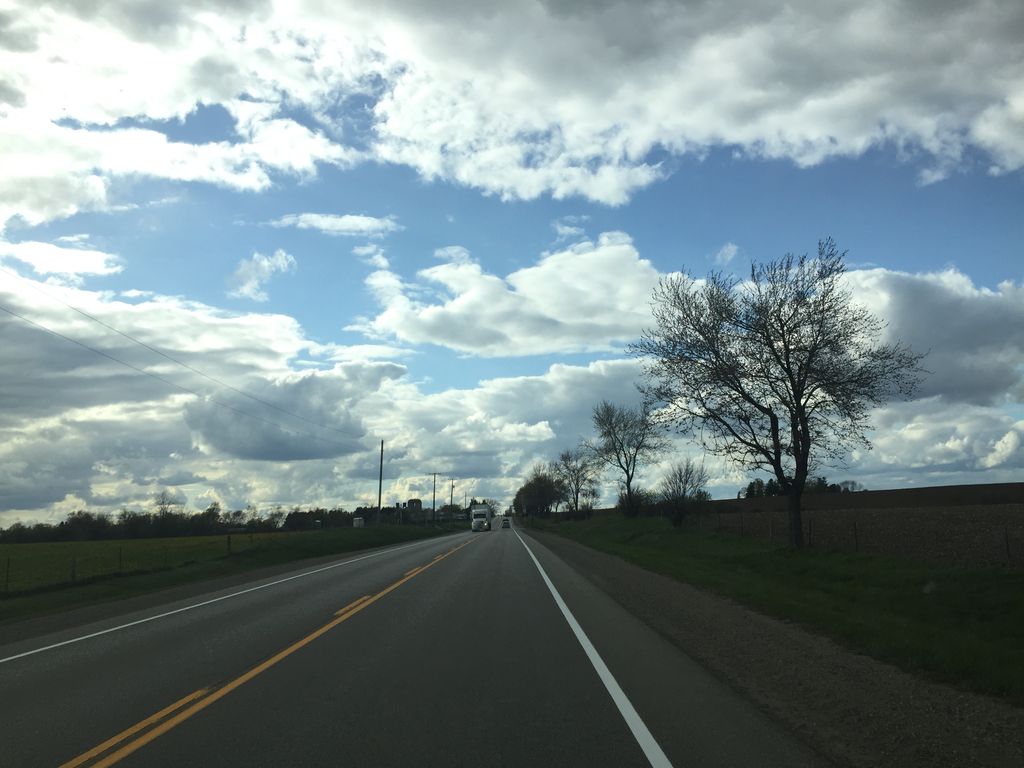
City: kitchener-waterloo